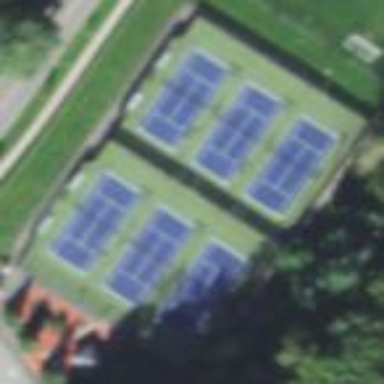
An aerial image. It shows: Paved tennis court on recreation ground pitch.